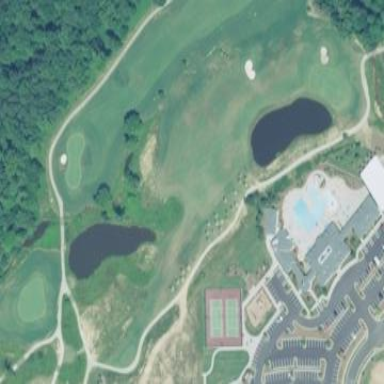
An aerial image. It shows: Water hazard on golf course.